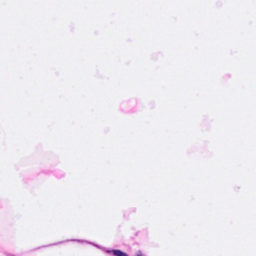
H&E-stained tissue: Breast